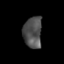
Tissue: prostate
Cell type: T cells
Senescence score: 0.3417
Nuclear area (px): 569
Mean DAPI intensity: 80.206